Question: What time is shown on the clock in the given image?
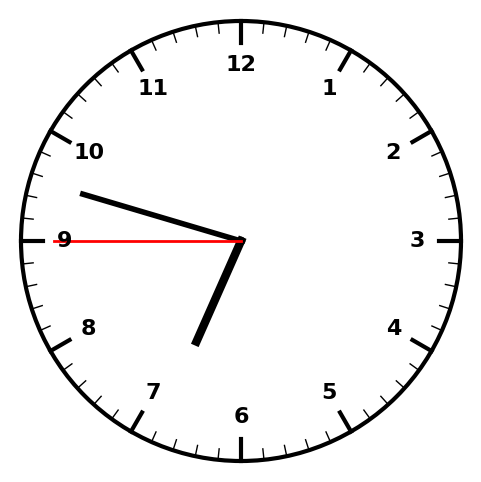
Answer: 06:47:45